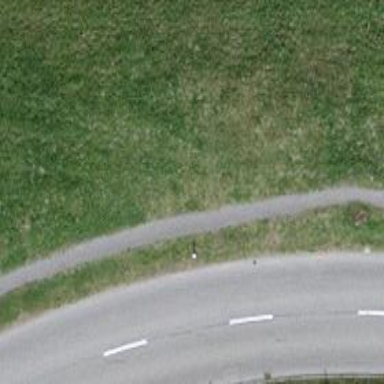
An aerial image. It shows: Path with fine gravel surface.